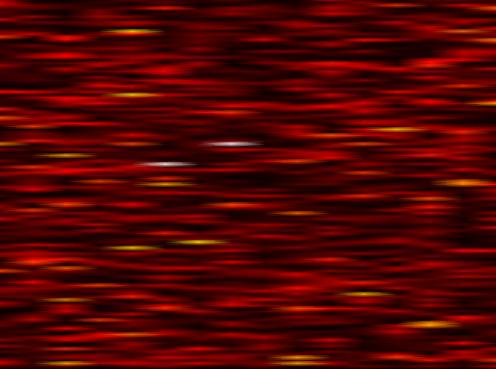
Label: FBMC